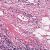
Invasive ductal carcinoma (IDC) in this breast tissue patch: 1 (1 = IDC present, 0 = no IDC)